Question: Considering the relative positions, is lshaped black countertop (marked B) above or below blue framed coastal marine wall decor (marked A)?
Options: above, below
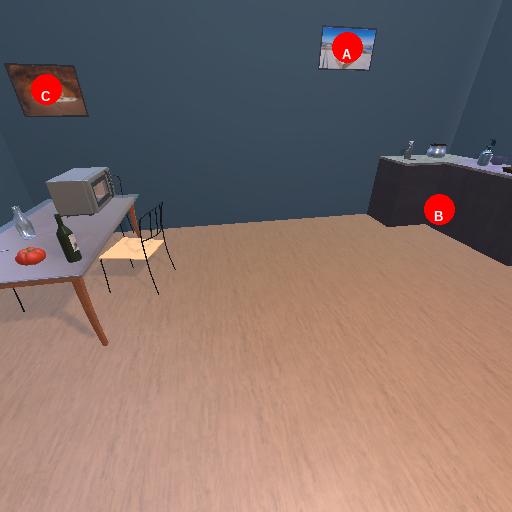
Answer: above